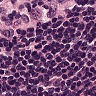
Metastatic tissue present: yes